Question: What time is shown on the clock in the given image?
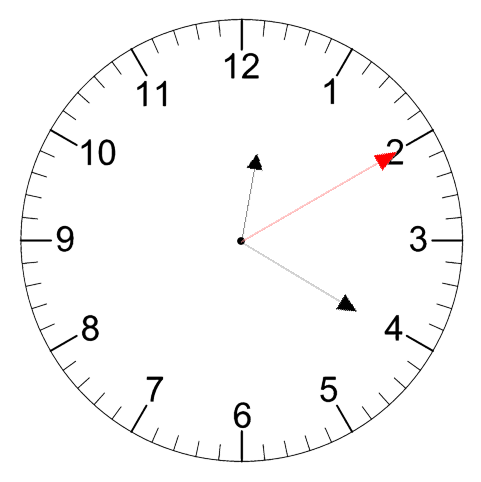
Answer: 12:20:10